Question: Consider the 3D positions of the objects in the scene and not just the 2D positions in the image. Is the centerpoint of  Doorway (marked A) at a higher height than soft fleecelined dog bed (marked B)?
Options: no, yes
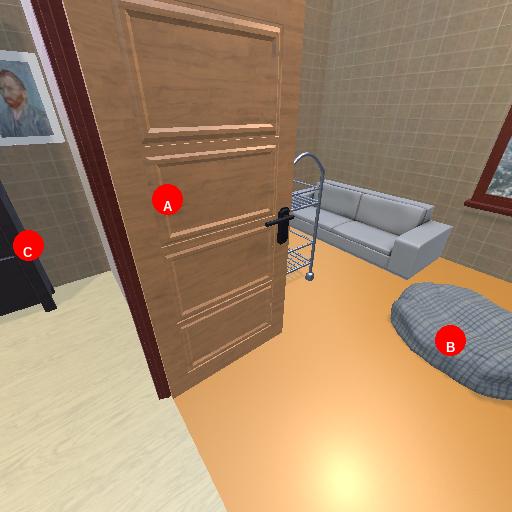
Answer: no